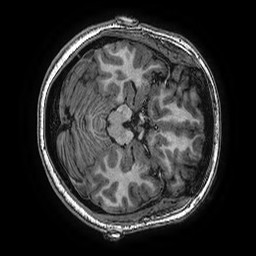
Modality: T1w
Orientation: axial
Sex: female
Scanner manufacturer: ge
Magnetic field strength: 3 T
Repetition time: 0.0077 s
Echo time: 0.003436 s